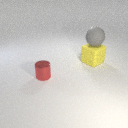
large yellow rubber cube to the right of small red metal cylinder